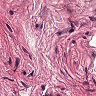
Metastatic tissue present: no